Question: I want to make filters like shown <URL>
- - - -
copy of image from link above by spektre:

-
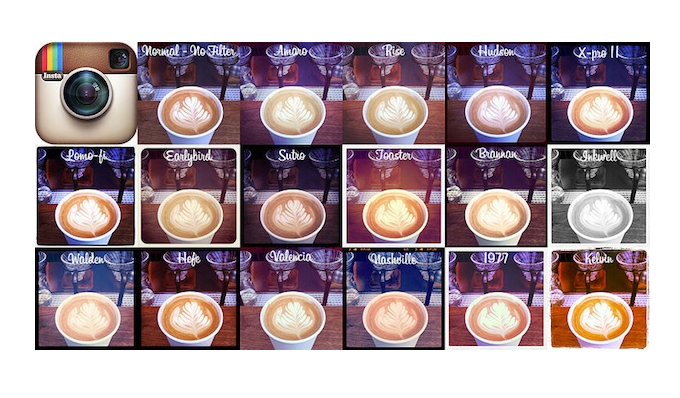
Answer: very hard to say from single non test-screen image.
1. the black and white filter is easy just convert RGB to intensity i and then instead RGB write iii color. The simplest not precise conversion is i=(R+G+B)/3
but better way is use of weights i=w0*R+w1*G+w2*B
where w0+w1+w2=1 the values can be found by a little google search effort
2. the rest some filters seem like over exponated colors or weighted colors like this: r=w0*r; if (r>255) r=255;
g=w1*g; if (g>255) g=255;
b=w2*b; if (b>255) b=255;
write an app with 3 scrollbars for w0,w1,w2 in range <0-10> and redraw image with above formula. After little experimenting you should find w0,w1,w2 for most of the filters ... The rest can be mix of colors like this: r=w00*r+w01*g+w02*b; if (r>255) r=255;
g=w10*r+w11*g+w12*b; if (g>255) g=255;
b=w20*r+w21*g+w22*b; if (b>255) b=255;
or: i=(r+g+b)/3
r=w0*r+w3*i; if (r>255) r=255;
g=w1*g+w3*i; if (g>255) g=255;
b=w2*b+w3*i; if (b>255) b=255;
btw if you want the closest similarity you can:
1. find test colors in input image like R shades, G shades , B shades , RG,RB,BG,RGB shades from 0-255. Then get colors from filtered image at the same position and draw depedency graphs for each shade draw R,G,B intensities. One axis is input image color intensity and the other one is R,G,B intensity of filtered color. Then you should see which formula is used directly and can also compute the weights from it. This is how over-exponation works for Red color
2. if the lines are not lines but curves then some kind of gamma correction is used so formulas use polynomial of higher order (power of 2,3,4...) mostly power of 2 suffice. In that case the weights can be also negative !!!
3. some filters could use different color spaces for example transform RGB to HSV shift hue and convert back to RGB. That will shift colors a little.